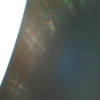
Label: sunburn